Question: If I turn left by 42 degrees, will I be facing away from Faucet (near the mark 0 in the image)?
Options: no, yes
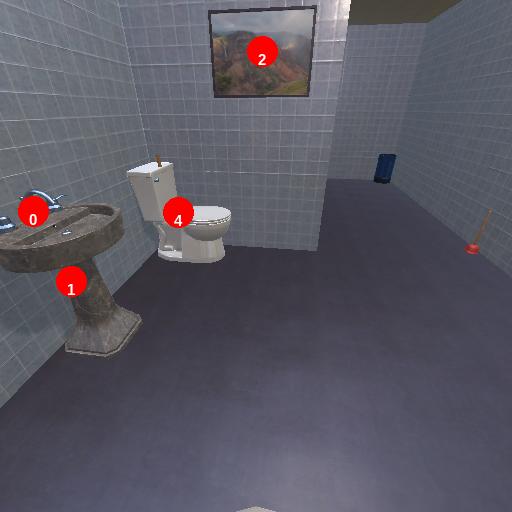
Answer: no